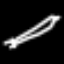
Label: pencil